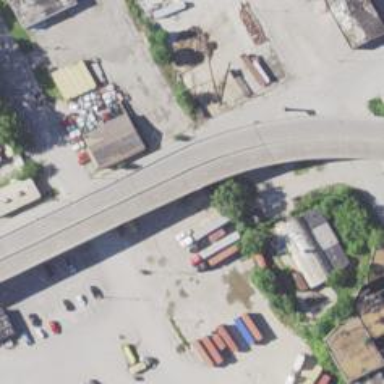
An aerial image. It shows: Secondary road crossing viaduct bridge.